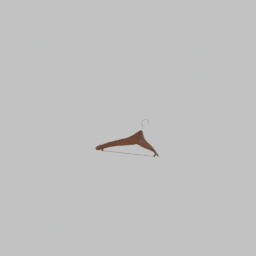
Label: tools